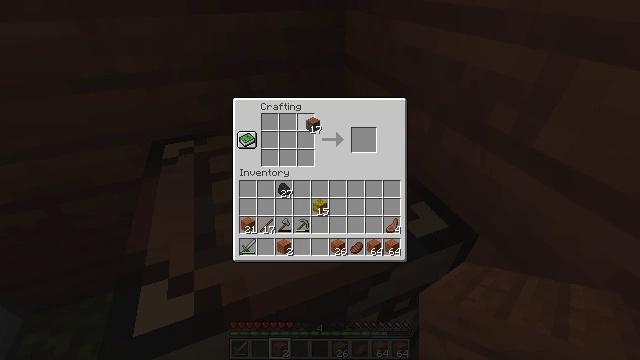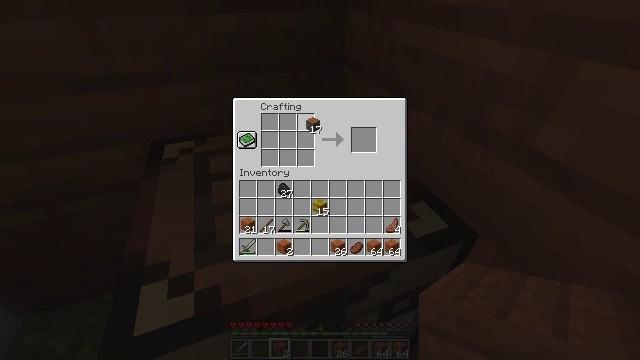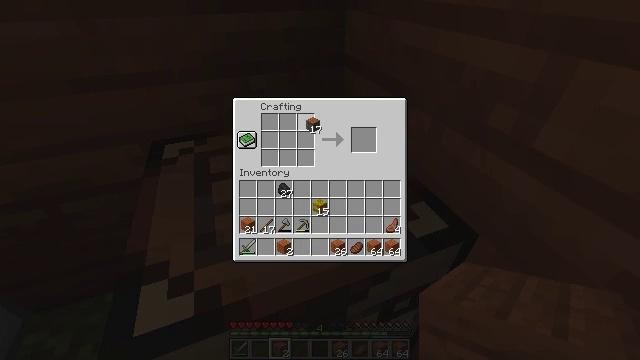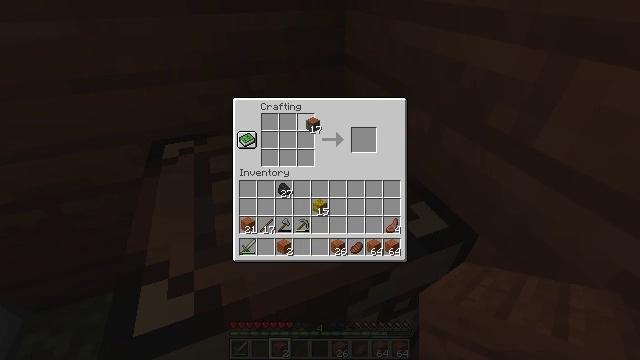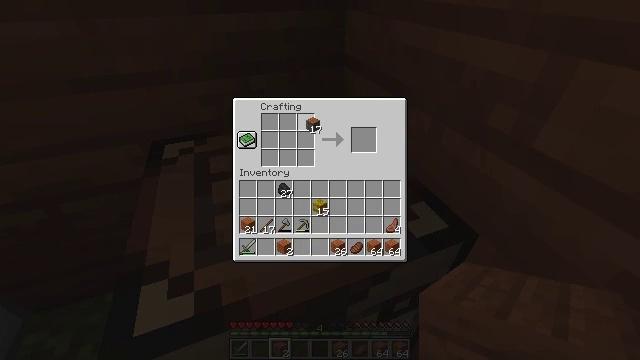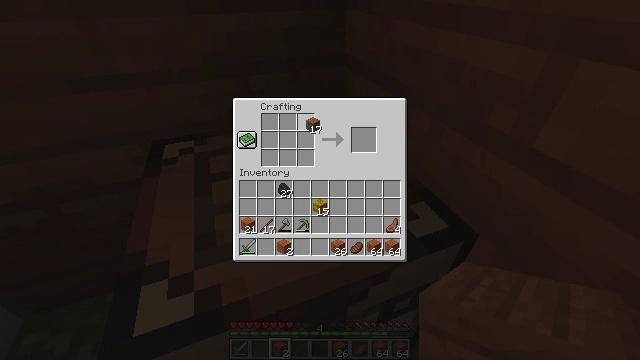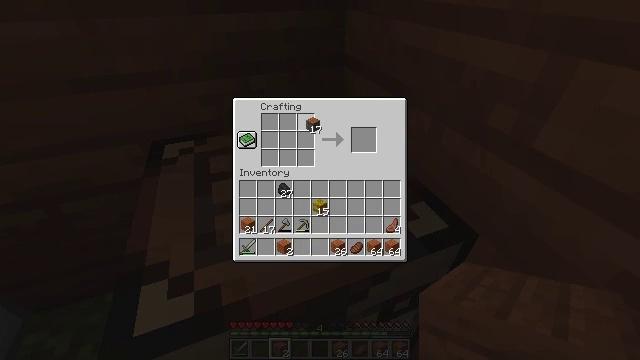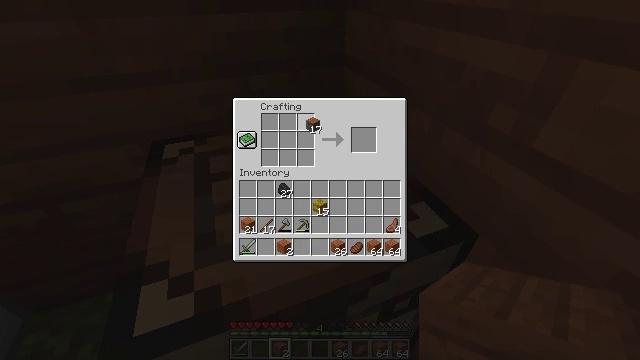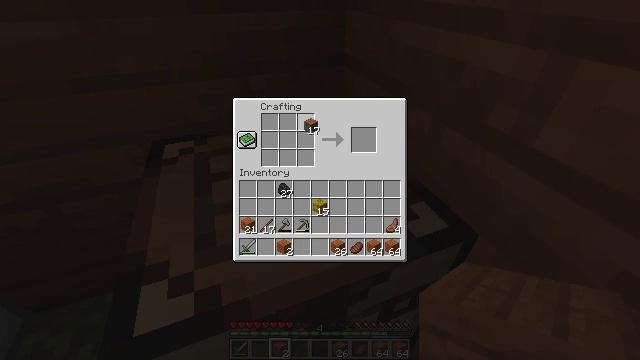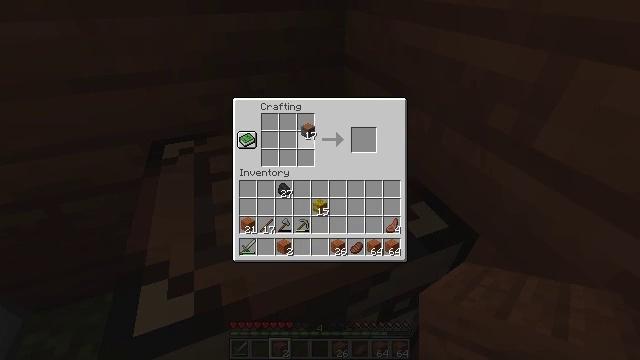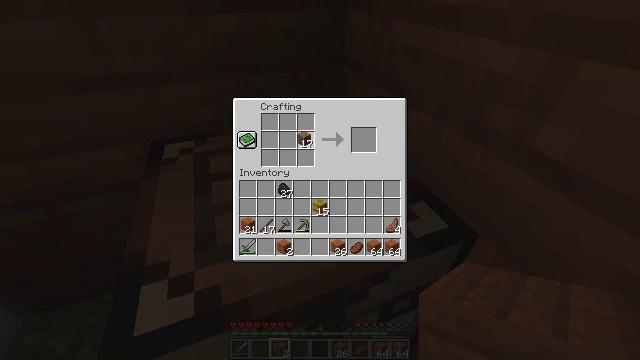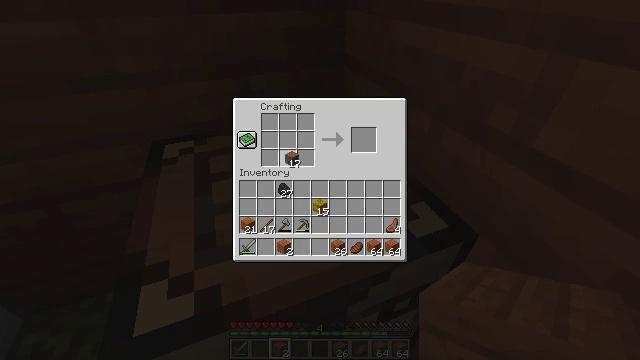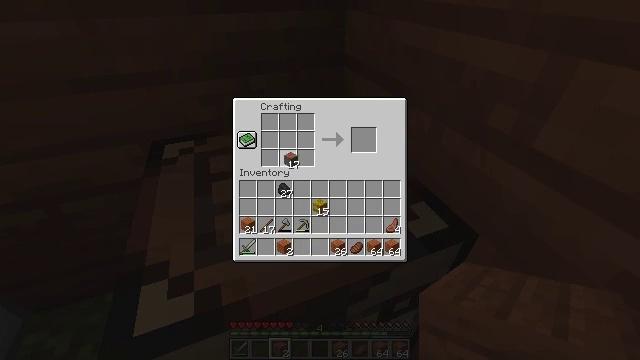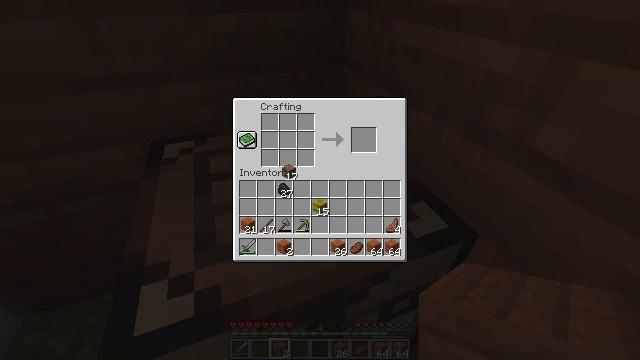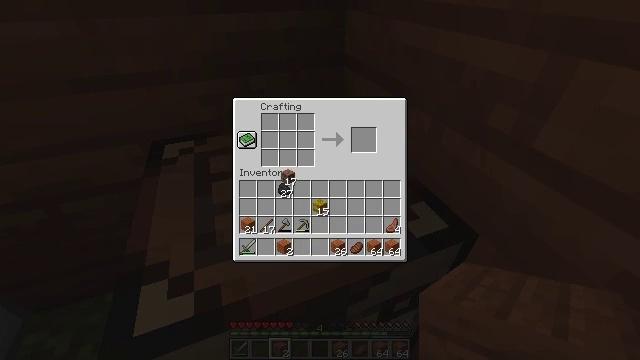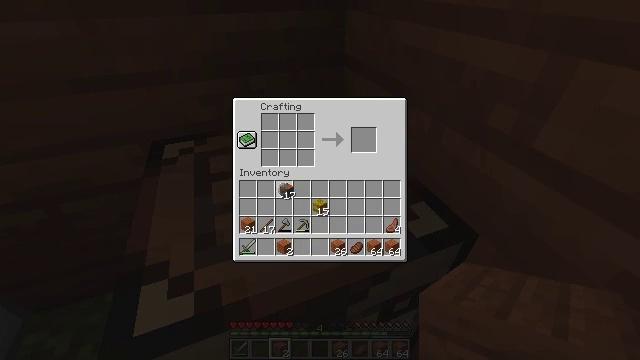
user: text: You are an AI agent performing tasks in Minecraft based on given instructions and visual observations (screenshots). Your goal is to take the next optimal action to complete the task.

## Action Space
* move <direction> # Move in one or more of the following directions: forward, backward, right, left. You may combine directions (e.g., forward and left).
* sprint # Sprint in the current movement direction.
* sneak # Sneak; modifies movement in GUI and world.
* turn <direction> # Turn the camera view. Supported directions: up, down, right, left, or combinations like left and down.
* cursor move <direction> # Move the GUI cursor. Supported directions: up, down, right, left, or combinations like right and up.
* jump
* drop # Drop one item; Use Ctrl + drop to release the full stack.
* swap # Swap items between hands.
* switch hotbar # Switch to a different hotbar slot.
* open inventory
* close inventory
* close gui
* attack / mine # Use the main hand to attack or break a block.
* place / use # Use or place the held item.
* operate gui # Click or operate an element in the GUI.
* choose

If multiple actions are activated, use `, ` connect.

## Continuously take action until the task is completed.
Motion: motion action
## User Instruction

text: Create an acacia door using the crafting table and acacia planks.
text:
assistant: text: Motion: no_op
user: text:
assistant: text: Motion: no_op
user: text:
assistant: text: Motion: no_op
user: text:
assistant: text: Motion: no_op
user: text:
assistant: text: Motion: no_op
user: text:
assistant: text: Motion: no_op
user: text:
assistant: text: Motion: no_op
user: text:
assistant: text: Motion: no_op
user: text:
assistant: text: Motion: no_op
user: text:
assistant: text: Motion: cursor move down
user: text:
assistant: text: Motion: cursor move left and down
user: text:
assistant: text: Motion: no_op
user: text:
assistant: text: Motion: cursor move down
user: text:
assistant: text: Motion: no_op
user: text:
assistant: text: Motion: cursor move down
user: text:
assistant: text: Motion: cursor move down
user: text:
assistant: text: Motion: cursor move down
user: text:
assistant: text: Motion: cursor move down
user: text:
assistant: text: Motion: cursor move down
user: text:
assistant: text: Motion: cursor move down
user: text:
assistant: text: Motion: no_op
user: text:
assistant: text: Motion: no_op
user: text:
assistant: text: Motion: no_op
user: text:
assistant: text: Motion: no_op
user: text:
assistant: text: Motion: no_op
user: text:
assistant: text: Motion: no_op
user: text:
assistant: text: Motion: no_op
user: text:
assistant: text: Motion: no_op
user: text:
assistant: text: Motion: no_op
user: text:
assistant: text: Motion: no_op